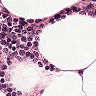
Metastatic tissue present: no